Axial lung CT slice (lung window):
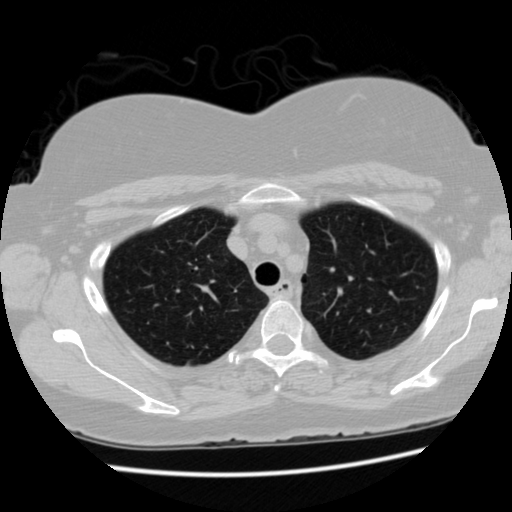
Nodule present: yes
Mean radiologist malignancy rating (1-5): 3